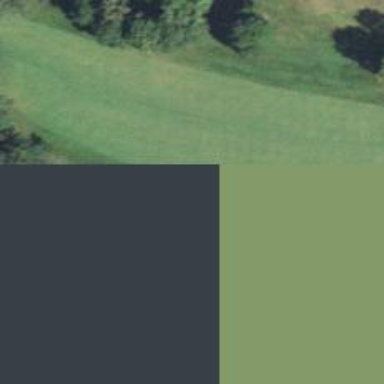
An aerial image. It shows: Well-maintained grassy area designated as golf fairway for the sport of golf. The grass is neatly mown.